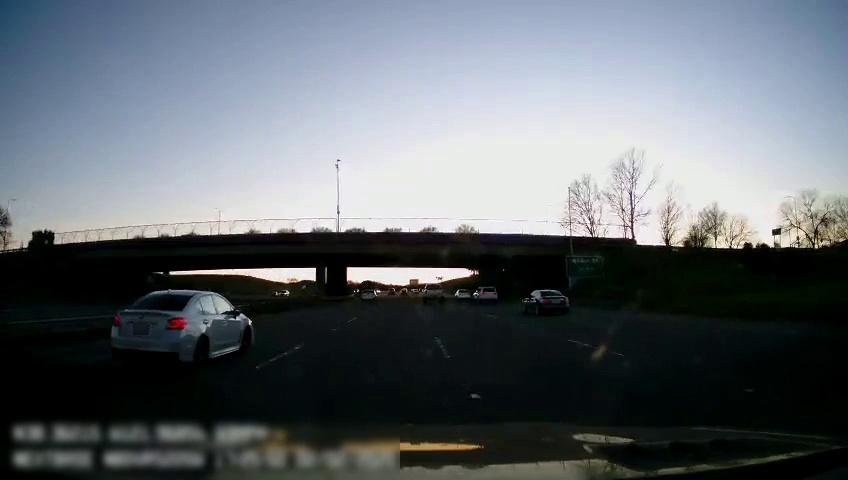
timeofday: Dusk/Dawn/Twilight
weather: Cloudy
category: Drivable Space
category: Vehicles | SUV
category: Vehicles | Car
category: Vehicles | SUV
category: Vehicles | Car
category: Vehicles | Truck
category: Vehicles | Car
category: Lanes | Current Lane
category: Lanes | Current Lane
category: Lanes | Alternate Lane
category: Traffic | Signs